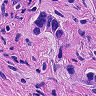
Metastatic tissue present: yes